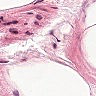
Metastatic tissue present: no